Question: Given two points, find the coordinates of the arc that connects them and plot it.
One function to find the arc's points ('circleFun') and another to plot it ('plottest'). The colors shows the direction of the path, from red to green.
'''
circleFun <- function(x,y)
{
center <- c((x[1]+y[1])/2,(x[2]+y[2])/2)
diameter <- as.numeric(dist(rbind(x,y)))
r <- diameter / 2
tt <- seq(0,2*pi,length.out=1000)
xx <- center[1] + r * cos(tt)
yy <- center[2] + r * sin(tt)
res <- data.frame(x = xx, y = yy)
if((x[1]<y[1] & x[2]>y[2]) | (x[1]>y[1] & x[2]<y[2])){
res <- res[which(res$x>min(c(x[1],y[1])) & res$y>min(c(x[2],y[2]))),]
} else {
res <- res[which(res$x<max(c(x[1],y[1])) & res$y>min(c(x[2],y[2]))),]
}
return(res)
}
plottest <- function(x1,y1)
{
plot(c(x1[1],y1[1]),c(x1[2],y1[2]),
xlim=c(-2,2),ylim=c(-2,2),col=2:3,pch=20,cex=2,asp=1)
lines(circleFun(x1,y1))
}
par(mfrow=c(2,2))
plottest(c( 1,-1),c(-1, 1))
plottest(c(-1, 1),c( 1,-1))
plottest(c(-1,-1),c( 1, 1))
plottest(c( 1, 1),c(-1,-1))
'''

I cannot figure out why 'lines' function closes the path in Figures [1,1] and [1,2] while it does not for Figures [2,1] and [2,2]. The expected result should be all Figures as those of the second row.
Thank you!
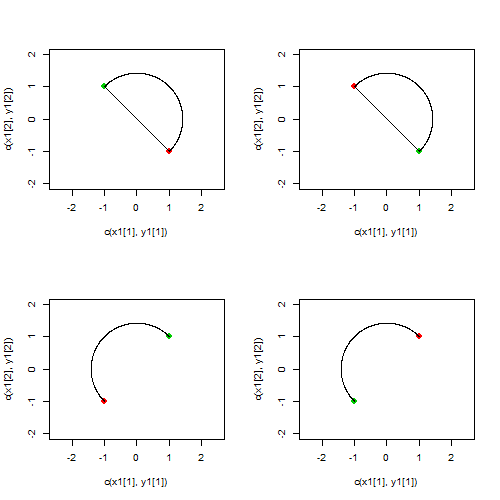
Answer: Like the others said. This being said, here is a much simpler version of your function, with your expected output.
'''
circleFun <- function(x, y) {
center <- (x + y) / 2
radius <- sqrt(sum((x - y)^2)) / 2
angle <- atan2((y - x)[2], (y - x)[1])
direc <- ifelse(abs(angle) > pi / 2, -1, 1)
tt <- seq(0, direc * pi, length.out = 1000)
return(data.frame(x = center[1] + radius * cos(angle + tt),
y = center[2] + radius * sin(angle + tt)))
}
'''
where the 'direc' variable is what decides whether to draw the semi-circle clockwise or counter-clockwise.